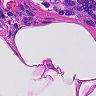
Metastatic tissue present: no